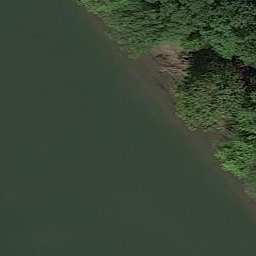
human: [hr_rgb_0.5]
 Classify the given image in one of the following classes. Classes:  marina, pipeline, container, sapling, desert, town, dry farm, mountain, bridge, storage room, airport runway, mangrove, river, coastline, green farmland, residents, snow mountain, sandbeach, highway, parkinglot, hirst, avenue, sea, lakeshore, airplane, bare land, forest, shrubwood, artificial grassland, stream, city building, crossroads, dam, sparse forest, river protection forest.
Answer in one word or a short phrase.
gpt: river protection forest